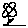
Label: flower